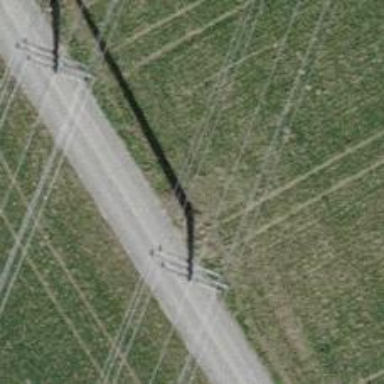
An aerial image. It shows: Power line in the image.